Question: As in the image of sales order line, I created many fields to add more products how can I make all prices computed and displayed in the unit price field

Thanks
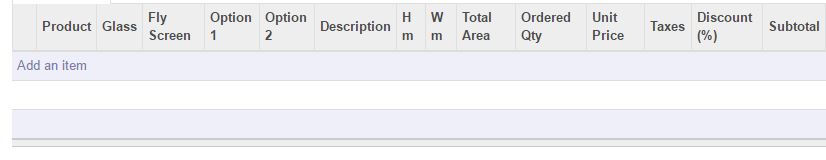
Answer: create fields for glass, fly, option1 and option2 prices like unit price field like
x_XxX_P = fields.Float('XxX P', required=True, default=0.0)
Then create api on change for every new product column like
@api.multi
'''
@api.onchange('x_XxX')
def product_id_change(self):
if not self.x_XxX:
return {'domain': {'product_uom': []}}
vals = {}
domain = {'product_uom': [('category_id', '=', self.x_XxX.uom_id.category_id.id)]}
if not self.product_uom or (self.x_XxX.uom_id.id != self.product_uom.id):
vals['product_uom'] = self.x_XxX.uom_id
vals['product_uom_qty'] = 1.0
product = self.x_XxX.with_context(
lang=self.order_id.partner_id.lang,
partner=self.order_id.partner_id.id,
quantity=vals.get('product_uom_qty') or self.product_uom_qty,
date=self.order_id.date_order,
pricelist=self.order_id.pricelist_id.id,
uom=self.product_uom.id
)
result = {'domain': domain}
title = False
message = False
warning = {}
if product.sale_line_warn != 'no-message':
title = _("Warning for %s") % product.name
message = product.sale_line_warn_msg
warning['title'] = title
warning['message'] = message
result = {'warning': warning}
if product.sale_line_warn == 'block':
self.x_XxX = False
return result
self._compute_tax_id()
if self.order_id.pricelist_id and self.order_id.partner_id:
vals['x_XxX_P'] = self.env['account.tax']._fix_tax_included_price_company(self._get_display_price(product), product.taxes_id, self.tax_id, self.company_id)
self.update(vals)
return result
'''
then create a field to calculate all prices
@api.depends('x', 'x', 'x_', 'x_', 'x_')
def _get_price_unit(self):
for line in self:
line.price_unit = line.x_ + line.x_ + line.x_ + line.x_ + line.x_